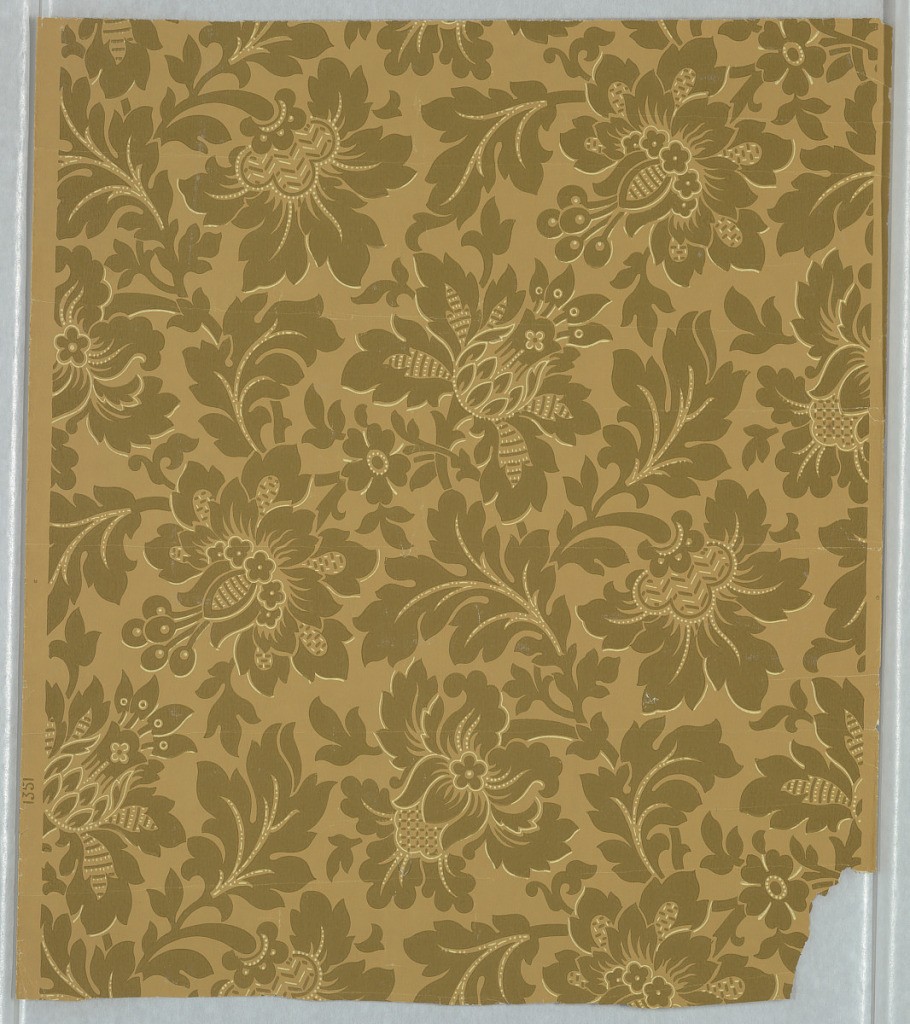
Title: Sidewall
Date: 1880–1890
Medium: Machine-printed paper
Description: On mustard ground, symmetrical repeating pattern in brown with light yellow accents: stylized foliage and flower forms. Printed in margin: "1351".